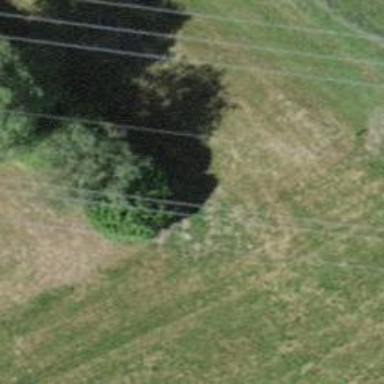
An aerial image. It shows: Hedge barrier.